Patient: sex M, age 45
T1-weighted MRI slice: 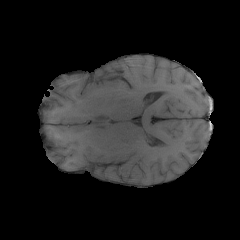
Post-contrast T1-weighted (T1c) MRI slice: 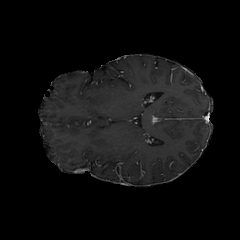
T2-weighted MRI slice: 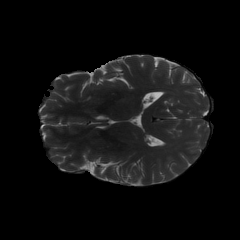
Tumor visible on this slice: no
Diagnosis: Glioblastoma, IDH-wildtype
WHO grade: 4